Interaction volume radius: 5 \u00c5
Interaction volume height: 10 \u00c5
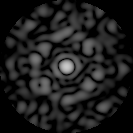
Disorder parameter: 0.8632